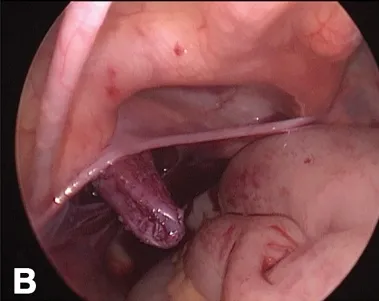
PU below peritoneal reflection.
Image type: endoscopy (arthroscopy)